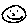
Label: smiley face